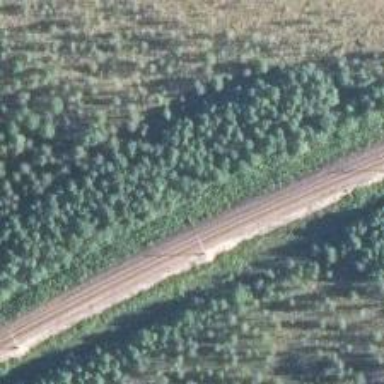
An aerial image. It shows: Railway track with continuous electrified contact line.